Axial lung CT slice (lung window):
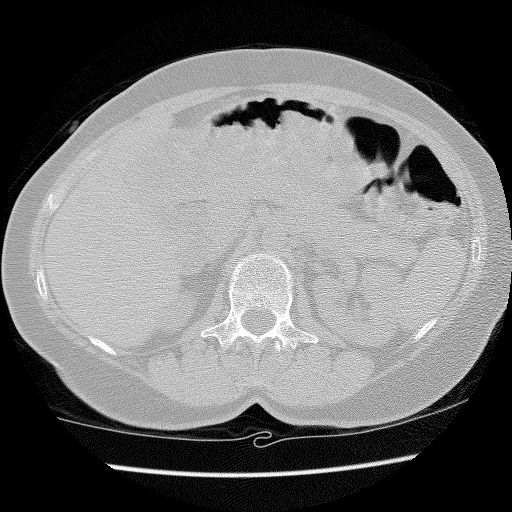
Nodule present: no